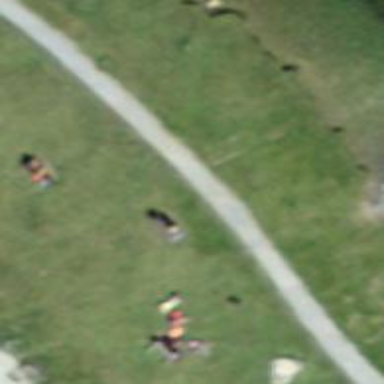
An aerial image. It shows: Bench for seating.